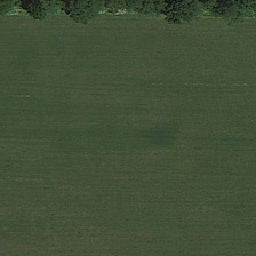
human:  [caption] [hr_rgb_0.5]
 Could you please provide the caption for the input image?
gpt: There is a line of green edges of the tree in the field.

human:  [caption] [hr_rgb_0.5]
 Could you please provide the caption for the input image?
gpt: There is a row of green trees on the edge of the field.

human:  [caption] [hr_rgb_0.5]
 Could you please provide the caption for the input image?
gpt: No sheep or cattle in the pasture.

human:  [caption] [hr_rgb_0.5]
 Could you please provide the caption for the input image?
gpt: There are no sheep or cattle on the ranch.

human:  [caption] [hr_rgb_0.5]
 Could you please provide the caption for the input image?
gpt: There are no cattle or sheep on the pasture.